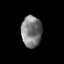
Tissue: prostate
Cell type: T cells
Senescence score: 0.2115
Nuclear area (px): 629
Mean DAPI intensity: 123.782